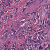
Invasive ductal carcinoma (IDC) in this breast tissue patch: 1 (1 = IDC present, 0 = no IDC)